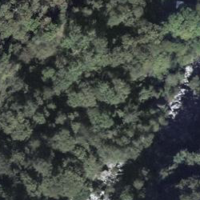
EUNIS habitat code: 44
Species observed at this site:
Cephalanthera longifolia